Field crop: maize
Growth stage: 2
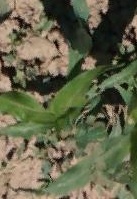
Species: maize